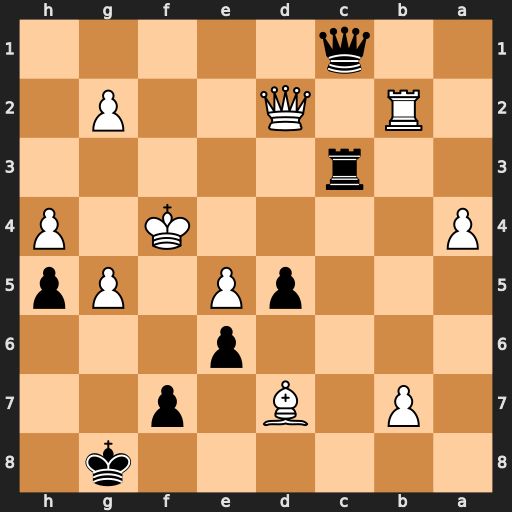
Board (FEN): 6k1/1P1B1p2/4p3/3pP1Pp/P4K1P/2r5/1R1Q2P1/2q5
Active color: b
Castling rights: -
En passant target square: -
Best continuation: Qf1+ Qf2 Qc4+ Qd4 Qxd4#